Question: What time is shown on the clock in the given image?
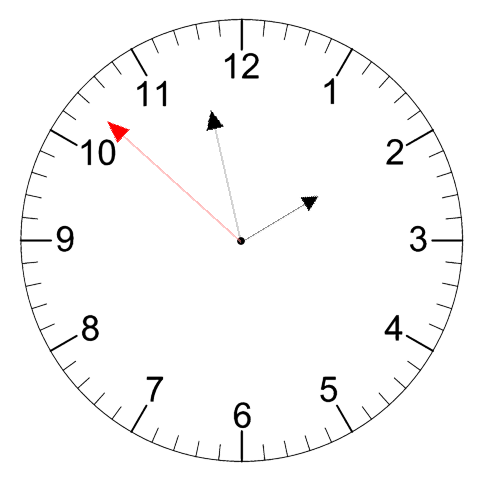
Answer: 01:57:52